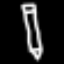
Label: pencil